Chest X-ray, AP view. Patient: 67 years old, sex M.
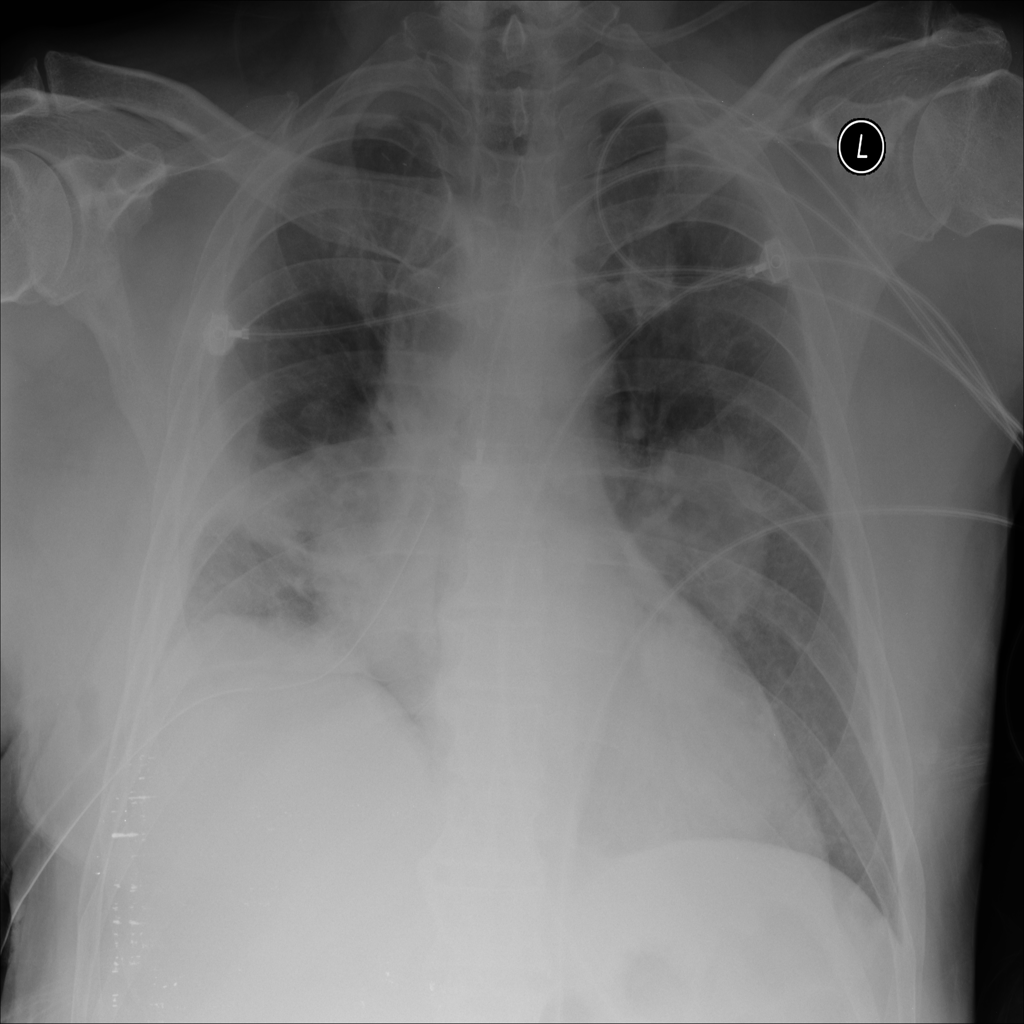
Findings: Mass, Pneumothorax